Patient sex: F
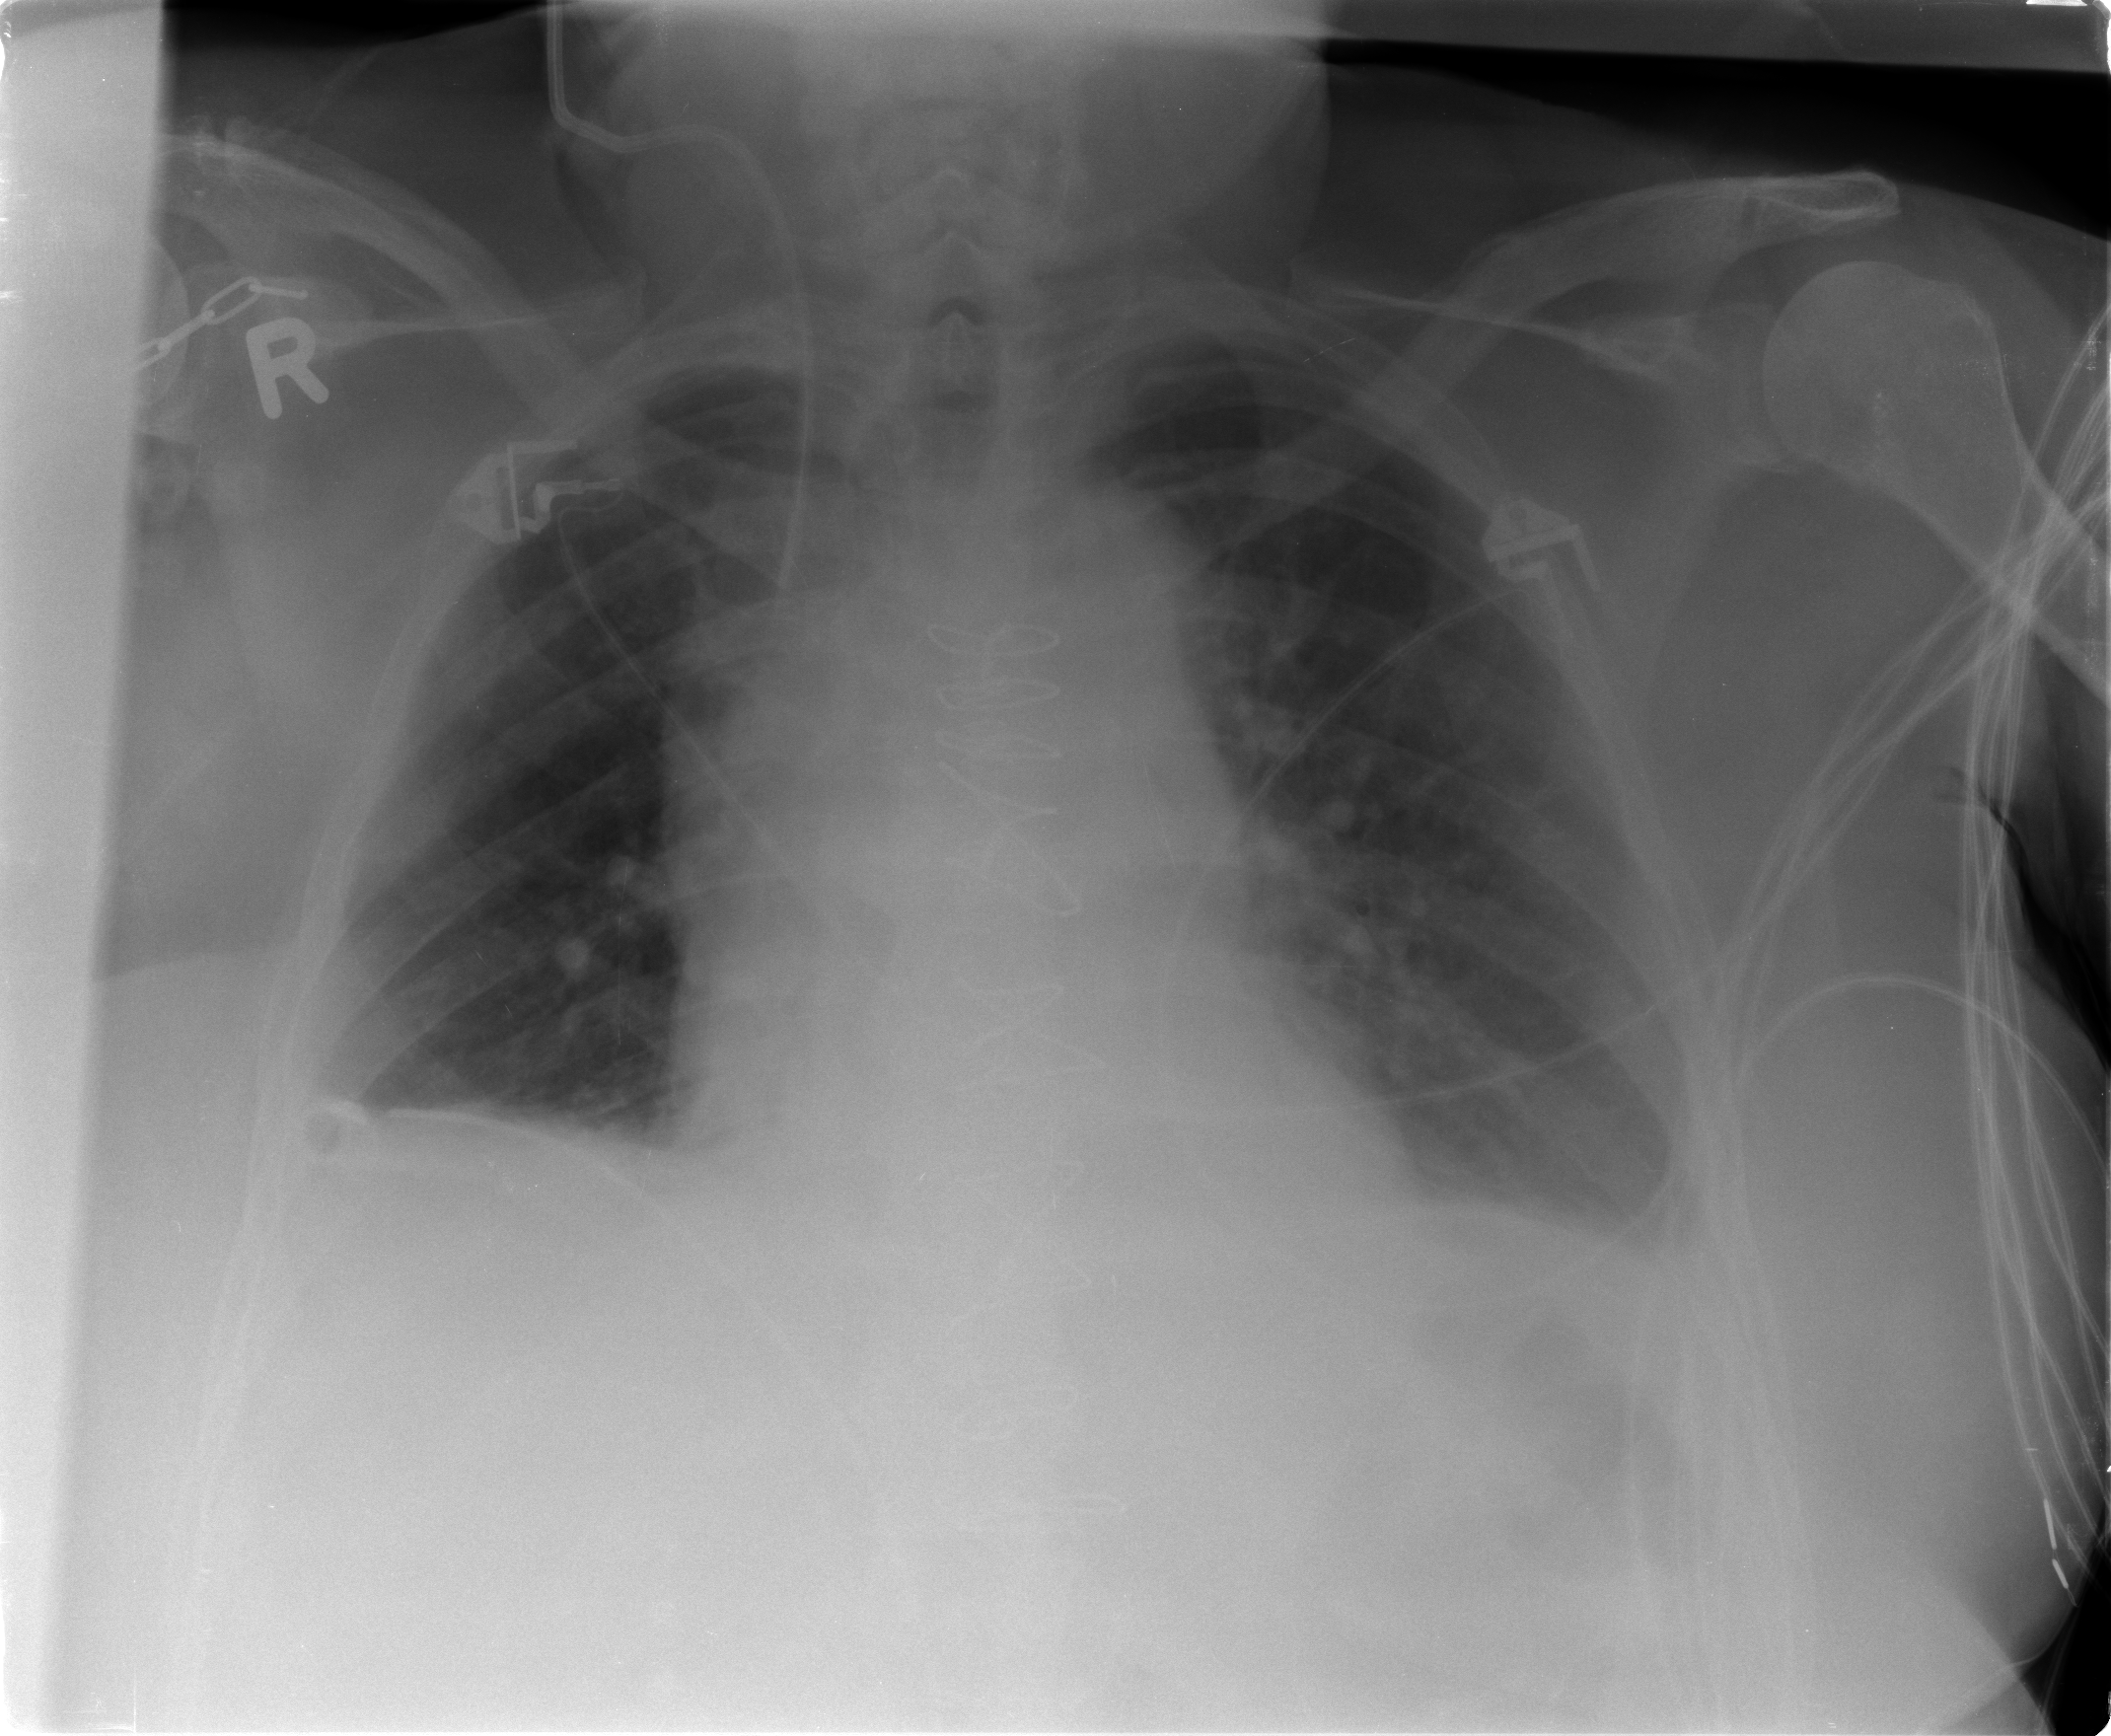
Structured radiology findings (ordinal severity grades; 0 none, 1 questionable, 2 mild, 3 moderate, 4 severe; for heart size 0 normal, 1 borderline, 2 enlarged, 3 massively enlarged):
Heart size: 1
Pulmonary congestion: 1
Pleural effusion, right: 0
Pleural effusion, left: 2
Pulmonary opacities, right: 0
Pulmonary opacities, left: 0
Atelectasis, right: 1
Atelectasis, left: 2